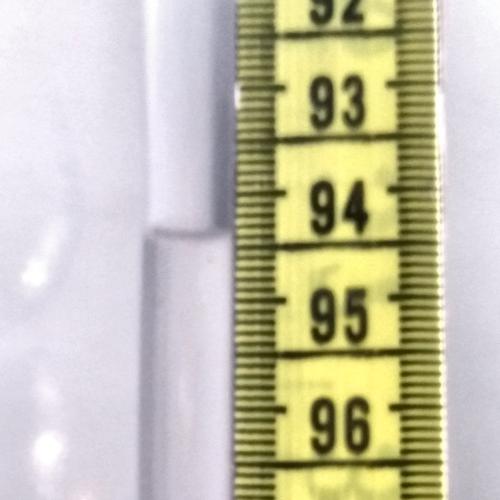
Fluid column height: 94.4 cm